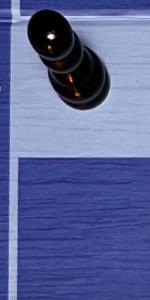
Label: Empty